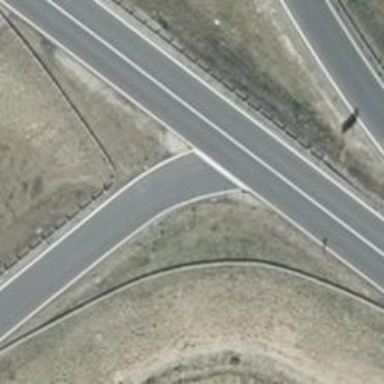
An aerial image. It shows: Trunk link highway with asphalt surface.